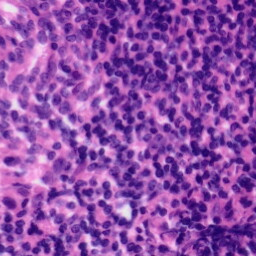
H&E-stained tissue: Tonsil